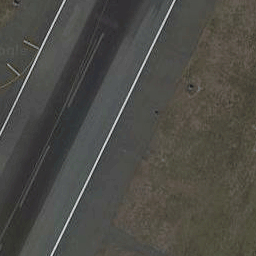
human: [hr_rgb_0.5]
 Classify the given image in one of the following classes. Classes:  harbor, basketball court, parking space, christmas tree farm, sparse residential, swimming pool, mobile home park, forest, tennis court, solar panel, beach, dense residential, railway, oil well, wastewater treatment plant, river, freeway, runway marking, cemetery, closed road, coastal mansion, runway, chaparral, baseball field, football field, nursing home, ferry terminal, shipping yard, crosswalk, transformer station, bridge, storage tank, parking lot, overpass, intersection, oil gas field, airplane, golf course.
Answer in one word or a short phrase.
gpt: runway